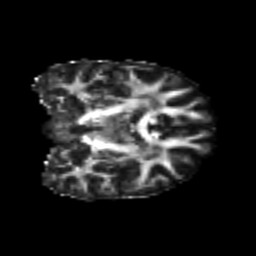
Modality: FA
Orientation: coronal
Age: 23
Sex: female
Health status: healthy
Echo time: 0.074 s